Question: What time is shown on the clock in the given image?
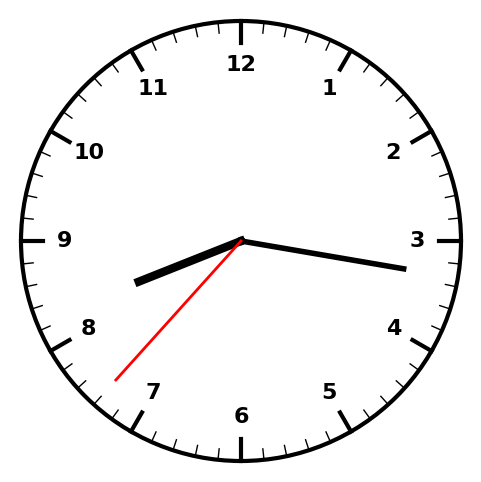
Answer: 08:16:37